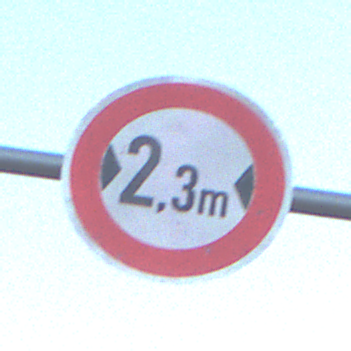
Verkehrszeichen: TatsaechlicheBreite2Komma3
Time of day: SunriseSunset
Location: Outdoor (Nature)
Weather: Clear
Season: NotSpecified
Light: Natural